Field crop: tomato
Growth stage: 1
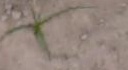
Species: cyperus